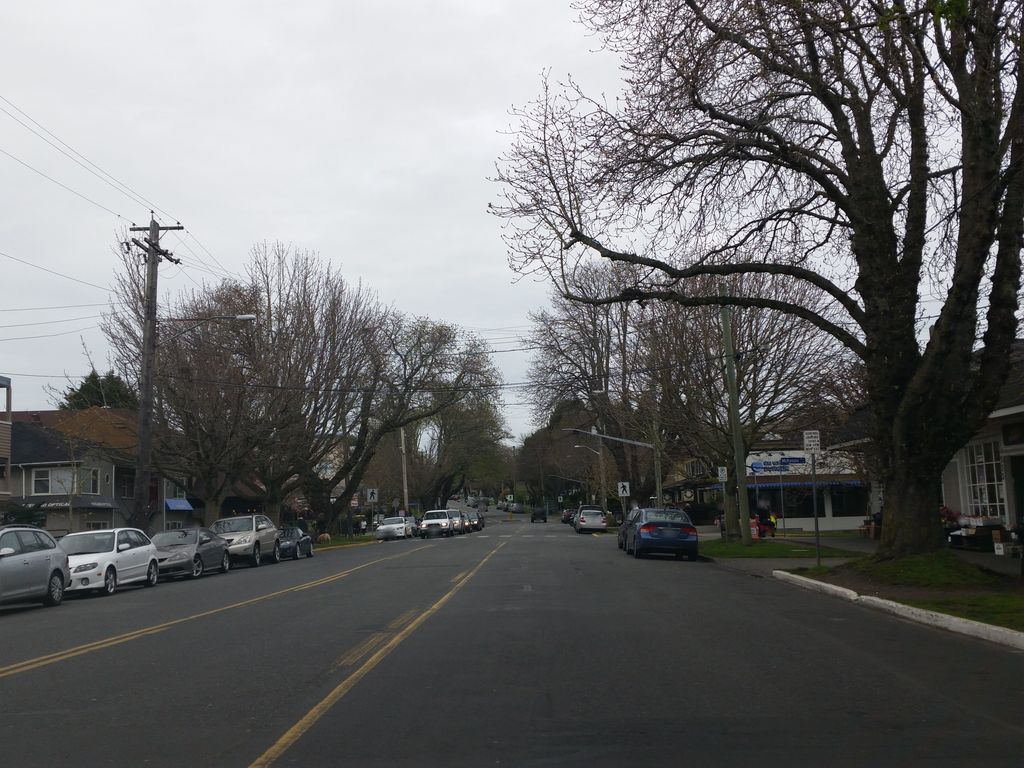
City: victoria